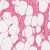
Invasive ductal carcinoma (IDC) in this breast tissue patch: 0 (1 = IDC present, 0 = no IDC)